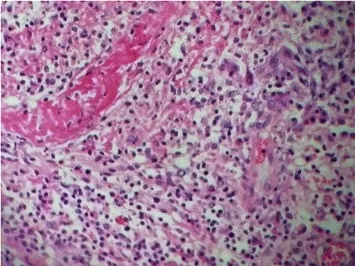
Histopathological examination of the ileocecal tissue showing inflammation and microabcesses.
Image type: pathology (h&e)